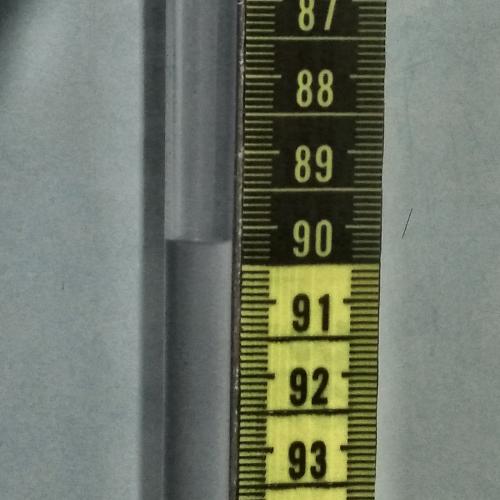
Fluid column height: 90.2 cm